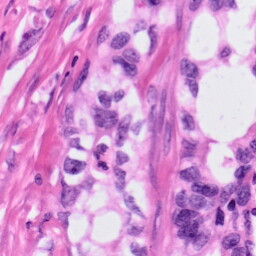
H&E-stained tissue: Pancreatic